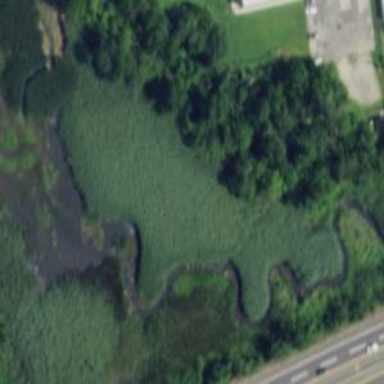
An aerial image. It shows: Marshy wetland area.